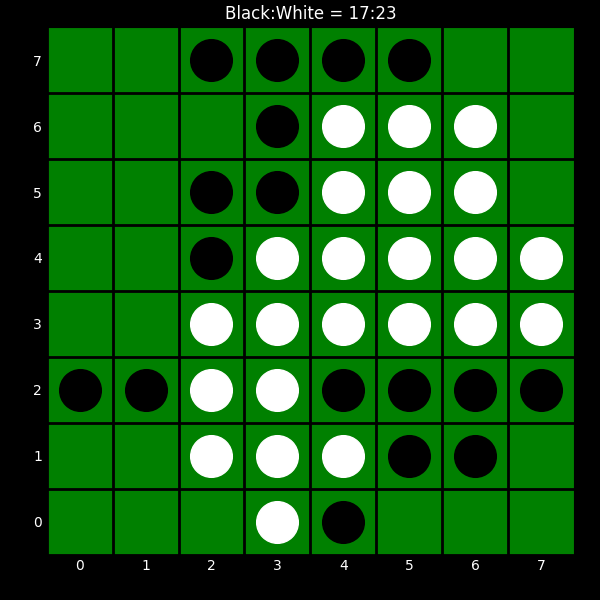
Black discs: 17
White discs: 23